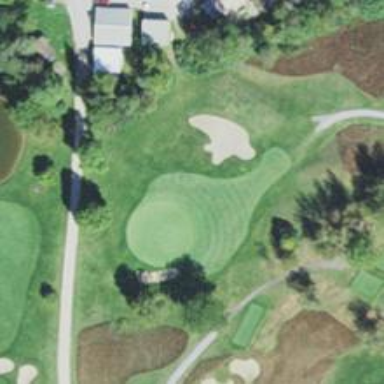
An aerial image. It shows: Golf hole.